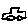
Label: car